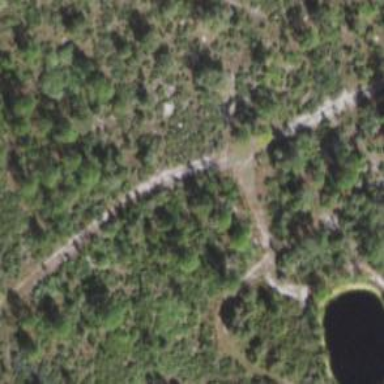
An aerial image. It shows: Driveway leading to service road.